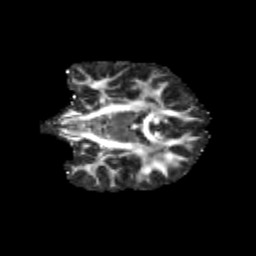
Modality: FA
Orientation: coronal
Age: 11
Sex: male
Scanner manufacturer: siemens
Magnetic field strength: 3 T
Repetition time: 3.8 s
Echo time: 0.07 s